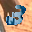
Label: 3